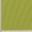
Piece: xx